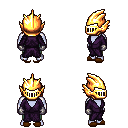
a pixel art fantasy rpg character, male body template, dark elf, purple skin, purple robe, teal pants, blonde bangs hairstyle, gold helm, metal gloves, brown slippers, four views (front, back, left, right), 2x2 character sprite sheet, small pixel art, hard edges, no anti-aliasing